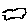
Label: cloud